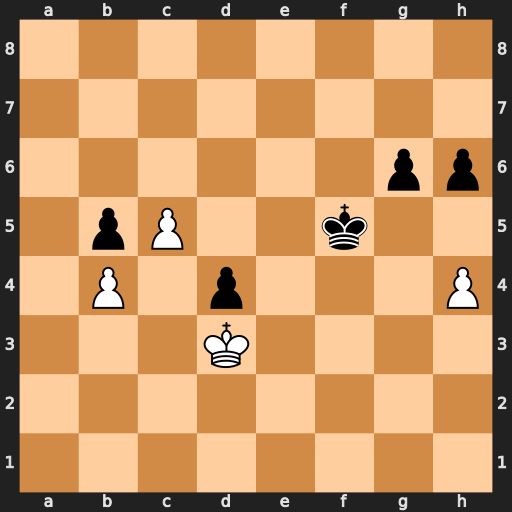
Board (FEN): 8/8/6pp/1pP2k2/1P1p3P/3K4/8/8
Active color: w
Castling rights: -
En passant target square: -
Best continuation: Kxd4 Ke6 Ke4